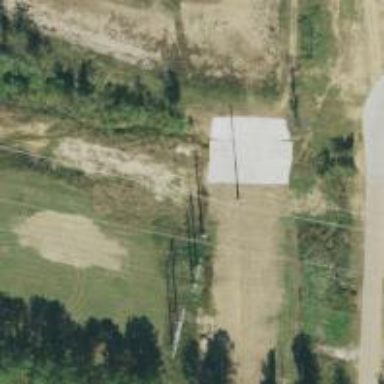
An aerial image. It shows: Power pole.